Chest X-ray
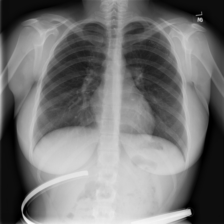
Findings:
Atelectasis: negative
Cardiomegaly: negative
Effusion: negative
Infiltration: negative
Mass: negative
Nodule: negative
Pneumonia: negative
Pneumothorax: negative
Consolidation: negative
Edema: negative
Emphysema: negative
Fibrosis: negative
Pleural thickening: negative
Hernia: negative